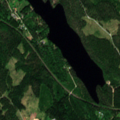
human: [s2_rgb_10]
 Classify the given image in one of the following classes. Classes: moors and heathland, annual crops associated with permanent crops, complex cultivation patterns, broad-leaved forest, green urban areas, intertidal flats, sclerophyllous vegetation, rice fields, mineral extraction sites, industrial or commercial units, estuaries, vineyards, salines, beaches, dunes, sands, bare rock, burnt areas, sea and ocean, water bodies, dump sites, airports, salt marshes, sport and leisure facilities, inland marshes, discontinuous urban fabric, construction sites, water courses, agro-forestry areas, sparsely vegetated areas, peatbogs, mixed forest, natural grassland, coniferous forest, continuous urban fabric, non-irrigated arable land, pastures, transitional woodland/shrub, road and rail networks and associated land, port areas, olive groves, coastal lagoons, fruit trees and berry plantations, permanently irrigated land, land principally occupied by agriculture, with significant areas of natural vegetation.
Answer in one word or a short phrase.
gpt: broad-leaved forest, coniferous forest, mixed forest, water bodies